Question: I am writing a fairly complex iPad app - my first bigger one.
This app has some custom UIViews that present fairly complex data, including a table. These views do not take up the whole screen, and there can (and likely will) be many of them on screen at any time (though only one would be in an "expanded" state where the table is shown).
Here's a basic example that should convey the basic principle:
Please note that these things are not supposed to be in popovers; instead, the FamilyViews expand to show their detailed data. (And please also note that this mockup was only created for the sake of this question and has little to do with how my interface is going to look; I know this is not good screen design)
- - -
I'm tending towards making each of these "FamilyViews" delegate and datasource for their own tables. Action on these tables will have to be coupled to the FamilyView's delegate (the ViewController), but that shouldn't be a problem, should it?
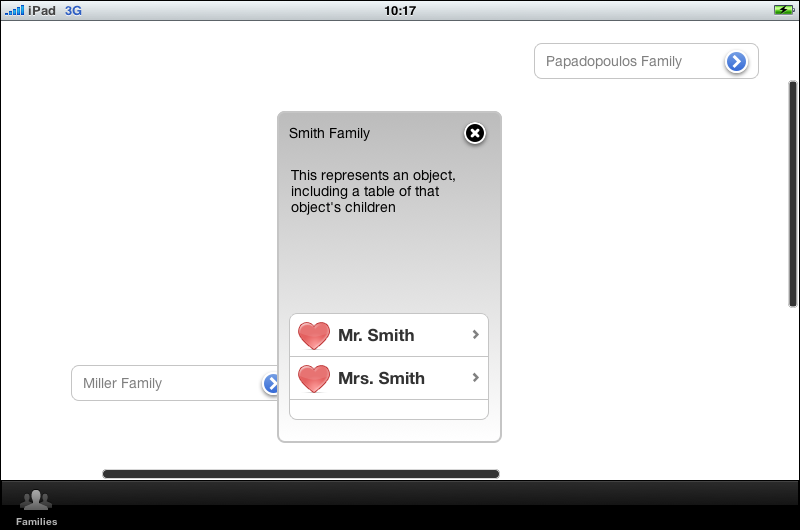
Answer: Views should know how to paint themselves and layout their sub views, depending on their properties, and that's it.
You definitely should let a controller class be the delegate instead of the view itself.
The delegate controller doesn't have to be the view controller that displays the view, though. It could easily be a completely separate controller class that only knows how to handle what the view requires.